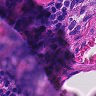
Metastatic tissue present: no